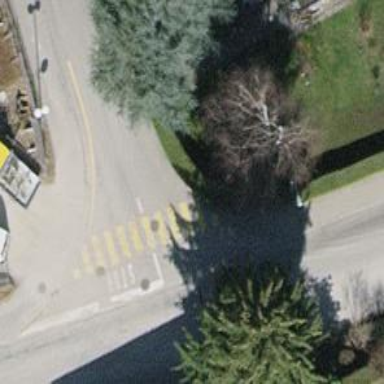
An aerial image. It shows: Zebra crossing on the road.